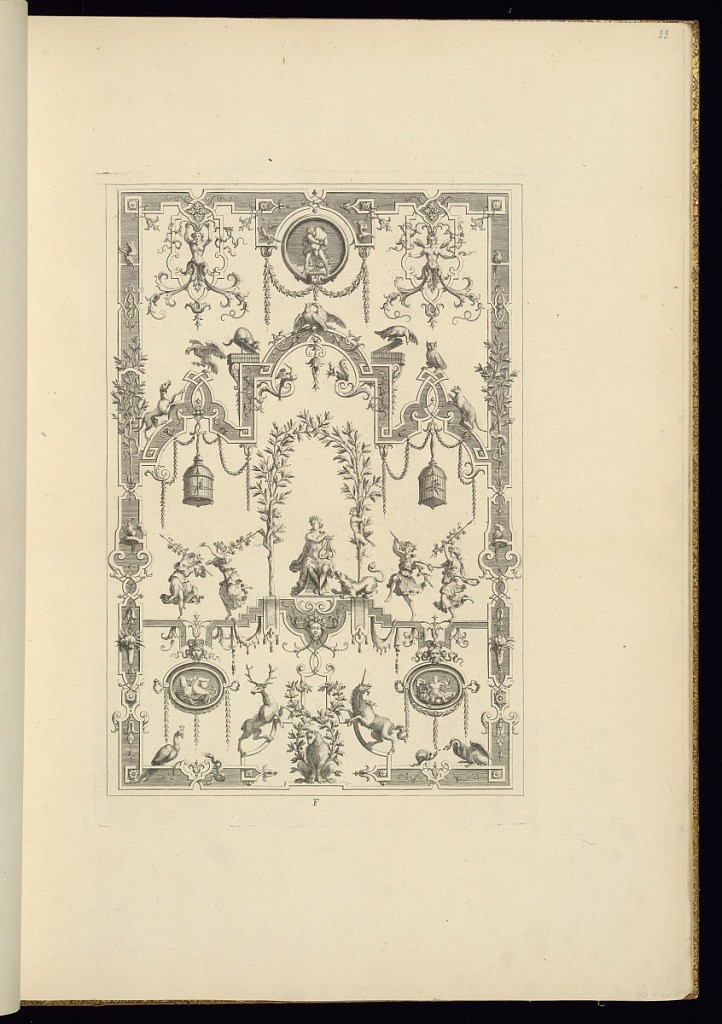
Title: Panel Design of Grotesque Ornamentation
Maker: Jean Berain, the elder, French, 1640-1711
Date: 1711
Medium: Engraving on laid paper
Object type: Bound print
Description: Panel of grotesque ornaments with mythological motifs. At the center is Apollo with his lyre and pairs of dancing bacchantes on either side; at top is a medallion of Hercules and Antaeus. In addition to strapwork, garlands, and scrolls, the design also features animals, such as birds, cats, squirrels, dogs, snakes, a deer, bear, and unicorn, and an owl and a cat. The plate is lettered but not signed.